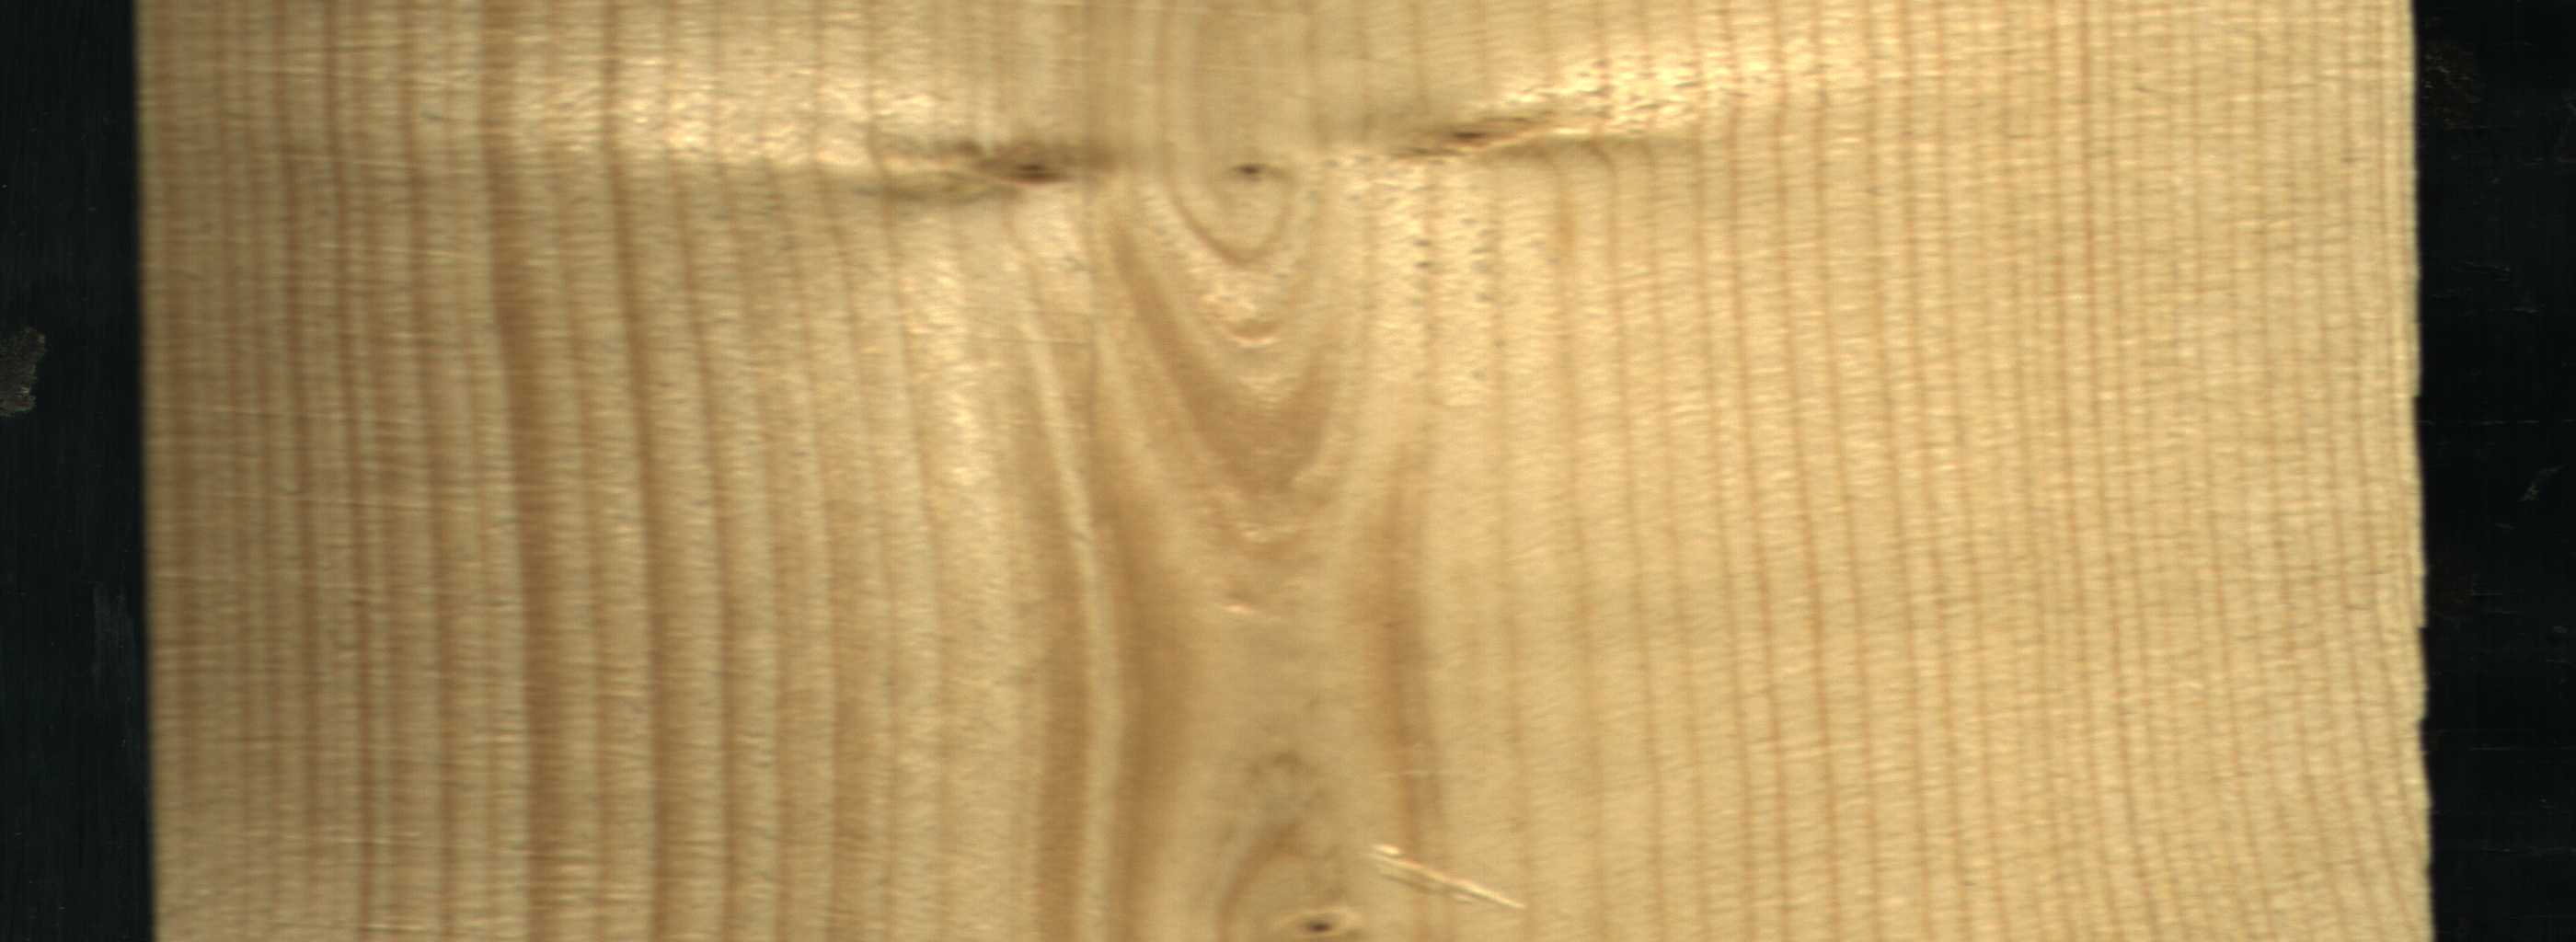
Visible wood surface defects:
Live_Knot
Live_Knot
Live_Knot